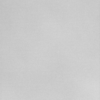
Label: dusty